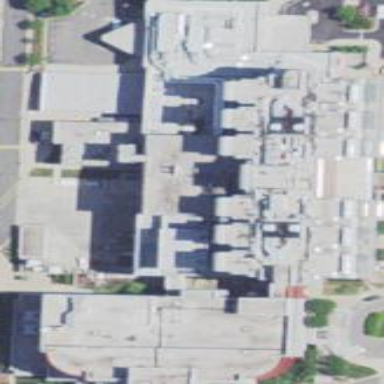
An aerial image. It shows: Hospital building.